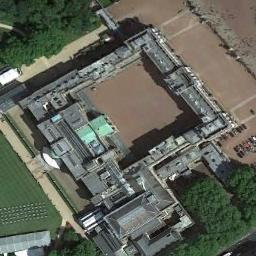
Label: palace